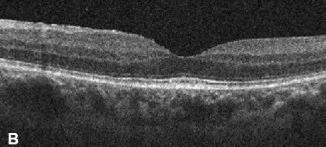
B) OCT image three weeks after presentation and before treatment demonstrates complete anatomical resolution.
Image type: ophthalmic_imaging (oct)